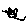
Label: cat